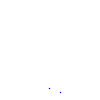
Particle: proton